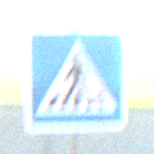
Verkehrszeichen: FussgaengerueberwegRechts
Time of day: MorningAfternoon
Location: Outdoor (Special)
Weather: Clear
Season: NotSpecified
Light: Natural